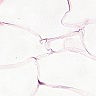
Metastatic tissue present: no